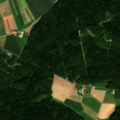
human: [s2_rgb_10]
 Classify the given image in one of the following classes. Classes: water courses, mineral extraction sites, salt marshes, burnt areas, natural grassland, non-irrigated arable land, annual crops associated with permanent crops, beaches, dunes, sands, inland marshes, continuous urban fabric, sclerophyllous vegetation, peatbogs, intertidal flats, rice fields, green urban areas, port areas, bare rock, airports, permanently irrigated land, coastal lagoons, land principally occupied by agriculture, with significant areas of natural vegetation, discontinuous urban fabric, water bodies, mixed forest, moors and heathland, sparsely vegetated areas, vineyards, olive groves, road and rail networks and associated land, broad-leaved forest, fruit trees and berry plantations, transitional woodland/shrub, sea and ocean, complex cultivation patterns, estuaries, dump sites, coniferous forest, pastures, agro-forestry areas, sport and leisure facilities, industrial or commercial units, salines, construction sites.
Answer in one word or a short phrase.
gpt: non-irrigated arable land, coniferous forest, mixed forest